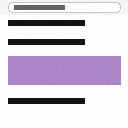
Screen state: on